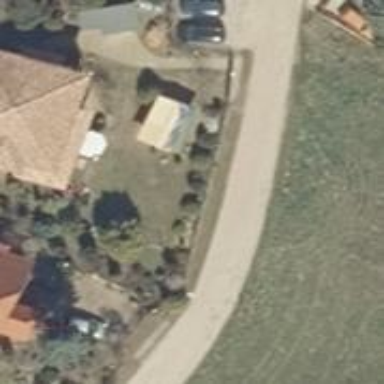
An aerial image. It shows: Residential road with compacted surface.